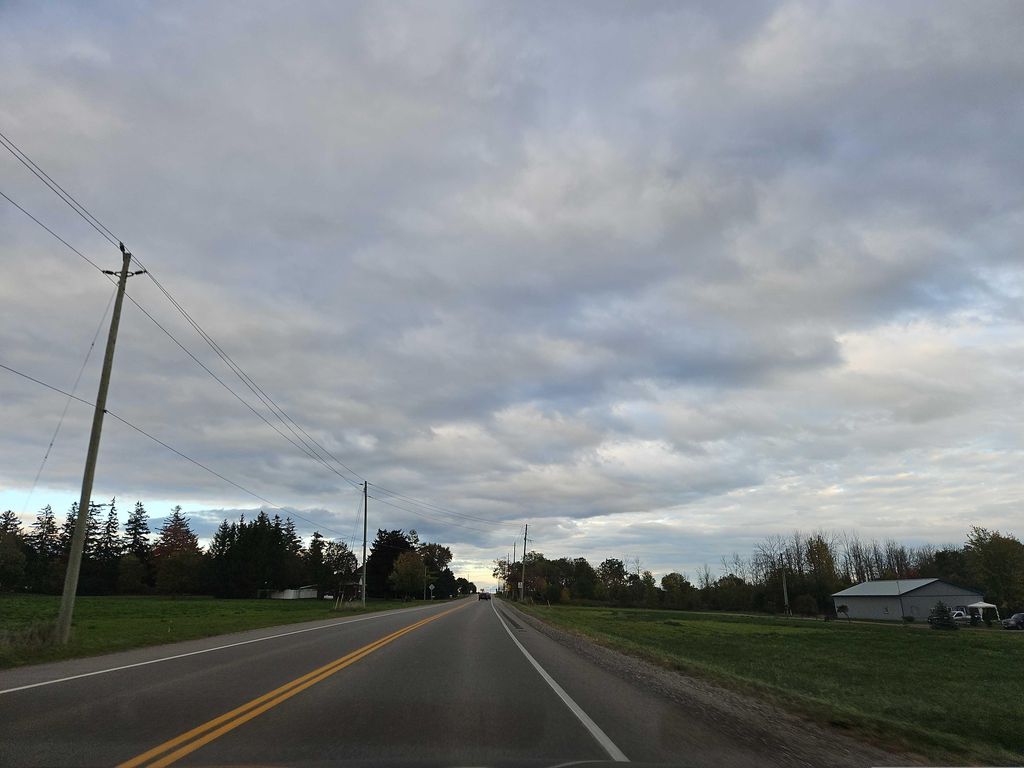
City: kitchener-waterloo